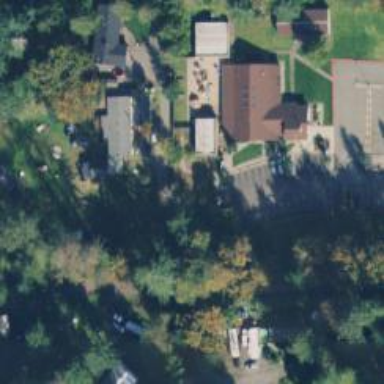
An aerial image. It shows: Kindergarten.